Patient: sex F, age 58
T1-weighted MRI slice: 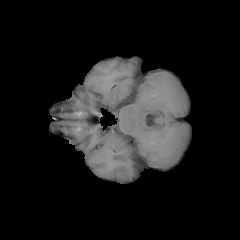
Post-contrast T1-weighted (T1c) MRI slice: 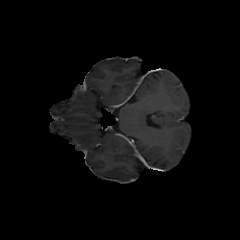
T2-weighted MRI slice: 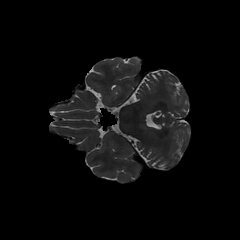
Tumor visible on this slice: no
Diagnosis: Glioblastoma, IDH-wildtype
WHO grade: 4